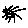
Label: sun